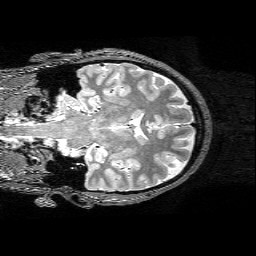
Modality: T2w
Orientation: coronal
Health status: healthy
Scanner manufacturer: siemens
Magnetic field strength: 3 T
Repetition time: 4.8 s
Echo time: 0.458 s